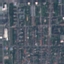
Land use / land cover: Residential